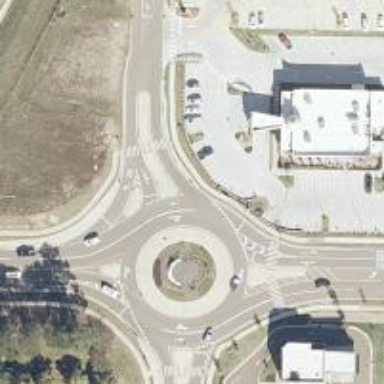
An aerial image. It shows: Tertiary road with asphalt surface leading to roundabout junction.